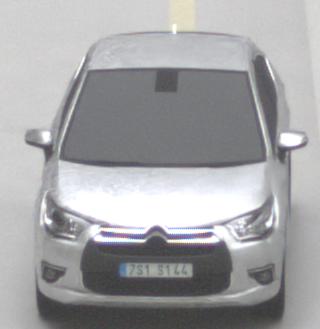
Make: Citroen
Model: DS 4 VTi 120
Detailed model: DS 4
Model produced from: 2011/05
Model produced until: 2015/01
Doors: 5
Color: white
Road condition: dry road
Daytime: midday
Contrast: medium contrast